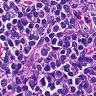
Metastatic tissue present: no